Question: i have a problem on below image:

I have detailsview, but i can't show border left and right on commandrow cell. Here is the css codes:
'''
.dvCommandRow td
{
border-right: solid 1px #B4B4B2;
border-left: solid 1px #B4B4B2;
text-align: right;
padding: 5px;
/* border:solid 1px #B4B4B2; I deleted but still problem continue */
}
.dvCommandRow td a
{
color: #3e6d8e;
background-color: #e0eaf1;
border: 1px solid #7f9fb6;
margin-top: 2px;
margin-right: 2px;
margin-bottom: 2px;
margin-left: 0pt;
padding-top: 3px;
padding-right: 4px;
padding-bottom: 3px;
padding-left: 4px;
text-decoration: none;
font-size: 90%;
line-height: 2.2;
white-space: nowrap;
}
.dvCommandRow td a:hover
{
background-color: #3e6d8e;
color: #e0eaf1;
border: 1px solid #33ccff;
text-decoration: none;
}
'''
Where is the problem that causes to unbordered row?
If you need to see generated html code:
'''
<table class="dv" cellspacing="0" border="0" id="ctl00_cpholder_dvKurumEkle" style="height:50px;width:550px;border-collapse:collapse;">
<tr class="dvHeader">
<td colspan="2">
<div class="dvHeaderLeft">
</div>
<div class="dvHeaderCenter">
KURUM EKLE</div>
<div class="dvHeaderRight">
</div>
</td>
</tr><tr class="dvRowEven">
<td class="dvField">Kurum Kapsami</td><td>
<input id="ctl00_cpholder_dvKurumEkle_cbSgKapsamindaEkle" type="checkbox" name="ctl00$cpholder$dvKurumEkle$cbSgKapsamindaEkle" checked="checked" onclick="javascript:setTimeout('__doPostBack('ctl00$cpholder$dvKurumEkle$cbSgKapsamindaEkle','')', 0)" /><label for="ctl00_cpholder_dvKurumEkle_cbSgKapsamindaEkle">SGK</label>
<input id="ctl00_cpholder_dvKurumEkle_cbHastaAdinaKurum" type="checkbox" name="ctl00$cpholder$dvKurumEkle$cbHastaAdinaKurum" onclick="javascript:setTimeout('__doPostBack('ctl00$cpholder$dvKurumEkle$cbHastaAdinaKurum','')', 0)" /><label for="ctl00_cpholder_dvKurumEkle_cbHastaAdinaKurum">Hasta Adina</label>
</td>
</tr><tr class="dvRowOdd">
<td class="dvField">Ust Kurumu</td><td>
<select name="ctl00$cpholder$dvKurumEkle$ddlUstKurumEkle" id="ctl00_cpholder_dvKurumEkle_ddlUstKurumEkle">
<option value="0">&#220;st kurumu yok.</option>
<option value="5">D&#214;NER SERMAYE</option>
<option value="2">VALILIK</option>
<option value="3">MALIYE &#214;DEMELI BAKANLIK</option>
<option value="4">KAYMAKAMLIK</option>
<option value="8">SGK</option>
<option value="9">BELEDIYE</option>
<option value="10">MALIYE BAKANLIGI</option>
</select>
</td>
</tr><tr class="dvRowEven">
<td class="dvField">Kurum Adi</td><td>
<input name="ctl00$cpholder$dvKurumEkle$txtKurumAdiEkle" type="text" maxlength="100" id="ctl00_cpholder_dvKurumEkle_txtKurumAdiEkle" onkeyup="SAPHastaKurumAdiOtomatikTamamla(this,'kurumAdi');" />
<span id="ctl00_cpholder_dvKurumEkle_reqFieldKurumAdiEkle" style="color:Red;visibility:hidden;">*</span>
<input type="hidden" name="ctl00$cpholder$dvKurumEkle$hdnHasta_id" id="ctl00_cpholder_dvKurumEkle_hdnHasta_id" />
<div id="kurumAdi">
</div>
</td>
</tr><tr class="dvRowOdd">
<td class="dvField">Vergi Dairesi</td><td>
<input name="ctl00$cpholder$dvKurumEkle$txtVDEkle" type="text" maxlength="50" id="ctl00_cpholder_dvKurumEkle_txtVDEkle" />
</td>
</tr><tr class="dvRowEven">
<td class="dvField">Vergi Numarasi</td><td>
<input name="ctl00$cpholder$dvKurumEkle$txtVNEkle" type="text" maxlength="50" id="ctl00_cpholder_dvKurumEkle_txtVNEkle" />
</td>
</tr><tr class="dvRowEven">
<td class="dvField">SAP Kodu</td><td>
<input name="ctl00$cpholder$dvKurumEkle$txtSapEkle" type="text" id="ctl00_cpholder_dvKurumEkle_txtSapEkle" onkeyup="SAPHastaKurumAdiOtomatikTamamla(this,'sapKodlari');" />
<span id="ctl00_cpholder_dvKurumEkle_reqFieldSapKoduEkle" style="color:Red;visibility:hidden;">*</span>
<div id="sapKodlari">
</div>
</td>
</tr><tr class="dvRowOdd">
<td class="dvField">Yetkili Adi Soyadi</td><td>
<input name="ctl00$cpholder$dvKurumEkle$txtYetkiliAdSoyadEkle" type="text" id="ctl00_cpholder_dvKurumEkle_txtYetkiliAdSoyadEkle" />
</td>
</tr><tr class="dvRowEven">
<td class="dvField">Yetkili GSM</td><td>
<input name="ctl00$cpholder$dvKurumEkle$txtYetkiliGSMEkle" type="text" id="ctl00_cpholder_dvKurumEkle_txtYetkiliGSMEkle" />
<input type="hidden" name="ctl00$cpholder$dvKurumEkle$txtYetkiliGSMEkle_MaskedEditExtender_ClientState" id="ctl00_cpholder_dvKurumEkle_txtYetkiliGSMEkle_MaskedEditExtender_ClientState" />
</td>
</tr><tr class="dvRowOdd">
<td class="dvField">Yetkili Tel</td><td>
<input name="ctl00$cpholder$dvKurumEkle$txtYetkiliTelEkle" type="text" id="ctl00_cpholder_dvKurumEkle_txtYetkiliTelEkle" />
<input type="hidden" name="ctl00$cpholder$dvKurumEkle$txtYetkiliTelEkle_MaskedEditExtender_ClientState" id="ctl00_cpholder_dvKurumEkle_txtYetkiliTelEkle_MaskedEditExtender_ClientState" />
</td>
</tr><tr class="dvRowEven">
<td class="dvField">Yetkili E-Posta</td><td>
<input name="ctl00$cpholder$dvKurumEkle$txtYetkiliEpostaEkle" type="text" id="ctl00_cpholder_dvKurumEkle_txtYetkiliEpostaEkle" />
</td>
</tr><tr class="dvCommandRow">
<td colspan="2"><a href="javascript:WebForm_DoPostBackWithOptions(new WebForm_PostBackOptions(&quot;ctl00$cpholder$dvKurumEkle$ctl04&quot;, &quot;&quot;, true, &quot;&quot;, &quot;&quot;, false, true))">Kaydet</a>&nbsp;<a href="javascript:__doPostBack('ctl00$cpholder$dvKurumEkle','Cancel$-1')">Vazgec</a></td>
</tr><tr class="dvFooter">
<td colspan="2">
<div class="dvFooterLeft">
</div>
<div class="dvFooterCenter">
</div>
<div class="dvFooterRight">
</div>
</td>
</tr>
</table>
'''
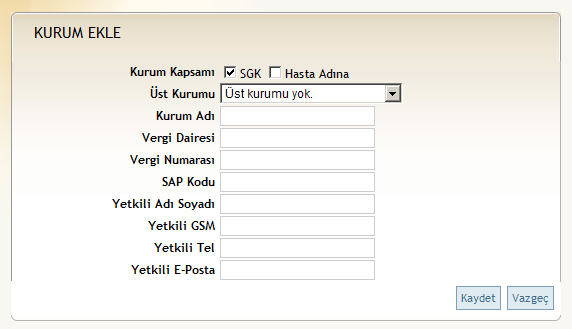
Answer: It appears that the class="dvField" that you declare on all of the other cells is not declared in your command row.
Also I notice that in the ".dvCommandRow td" section of your stylesheet, you are declaring border-left and border-right and then you are overriding by declaring border.